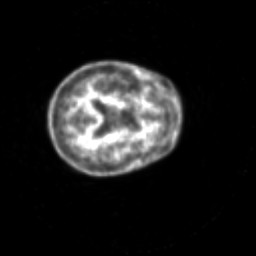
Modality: PET
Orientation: axial
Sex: female
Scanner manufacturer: siemens